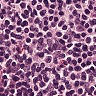
Metastatic tissue present: no